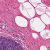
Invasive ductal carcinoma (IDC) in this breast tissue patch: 0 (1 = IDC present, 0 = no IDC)